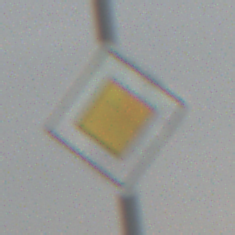
Verkehrszeichen: Vorfahrtsstrasse
Umgebung: Outdoor, Nature
Tageszeit: MorningAfternoon
Wetter: Overcast
Licht: Natural
Jahreszeit: Winter
Kontrast: LowContrast